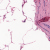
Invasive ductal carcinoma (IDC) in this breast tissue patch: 0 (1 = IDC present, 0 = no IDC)